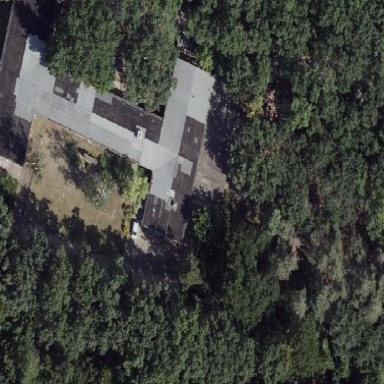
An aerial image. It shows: Hostel with gabled roof.